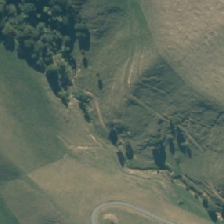
Land cover: grose_broom